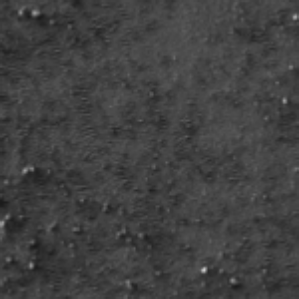
Label: frost